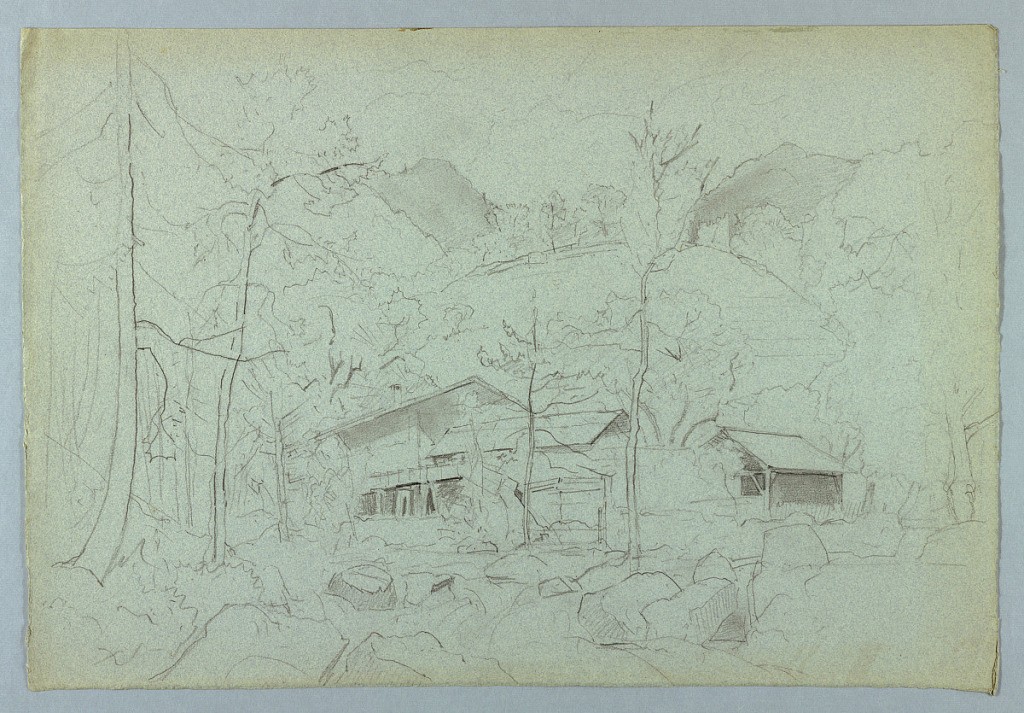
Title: Study of landscape
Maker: William Stanley Haseltine, American, 1835–1900
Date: ca. 1855
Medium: Graphite on paper
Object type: Drawing
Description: Sketch of landscape with houses and mountains in the background.